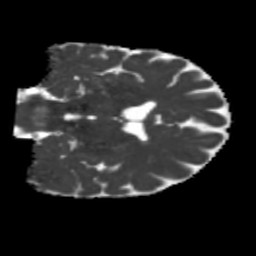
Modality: MD
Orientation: coronal
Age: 42
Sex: male
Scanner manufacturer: siemens
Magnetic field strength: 3 T
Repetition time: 5.25 s
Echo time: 0.08 s